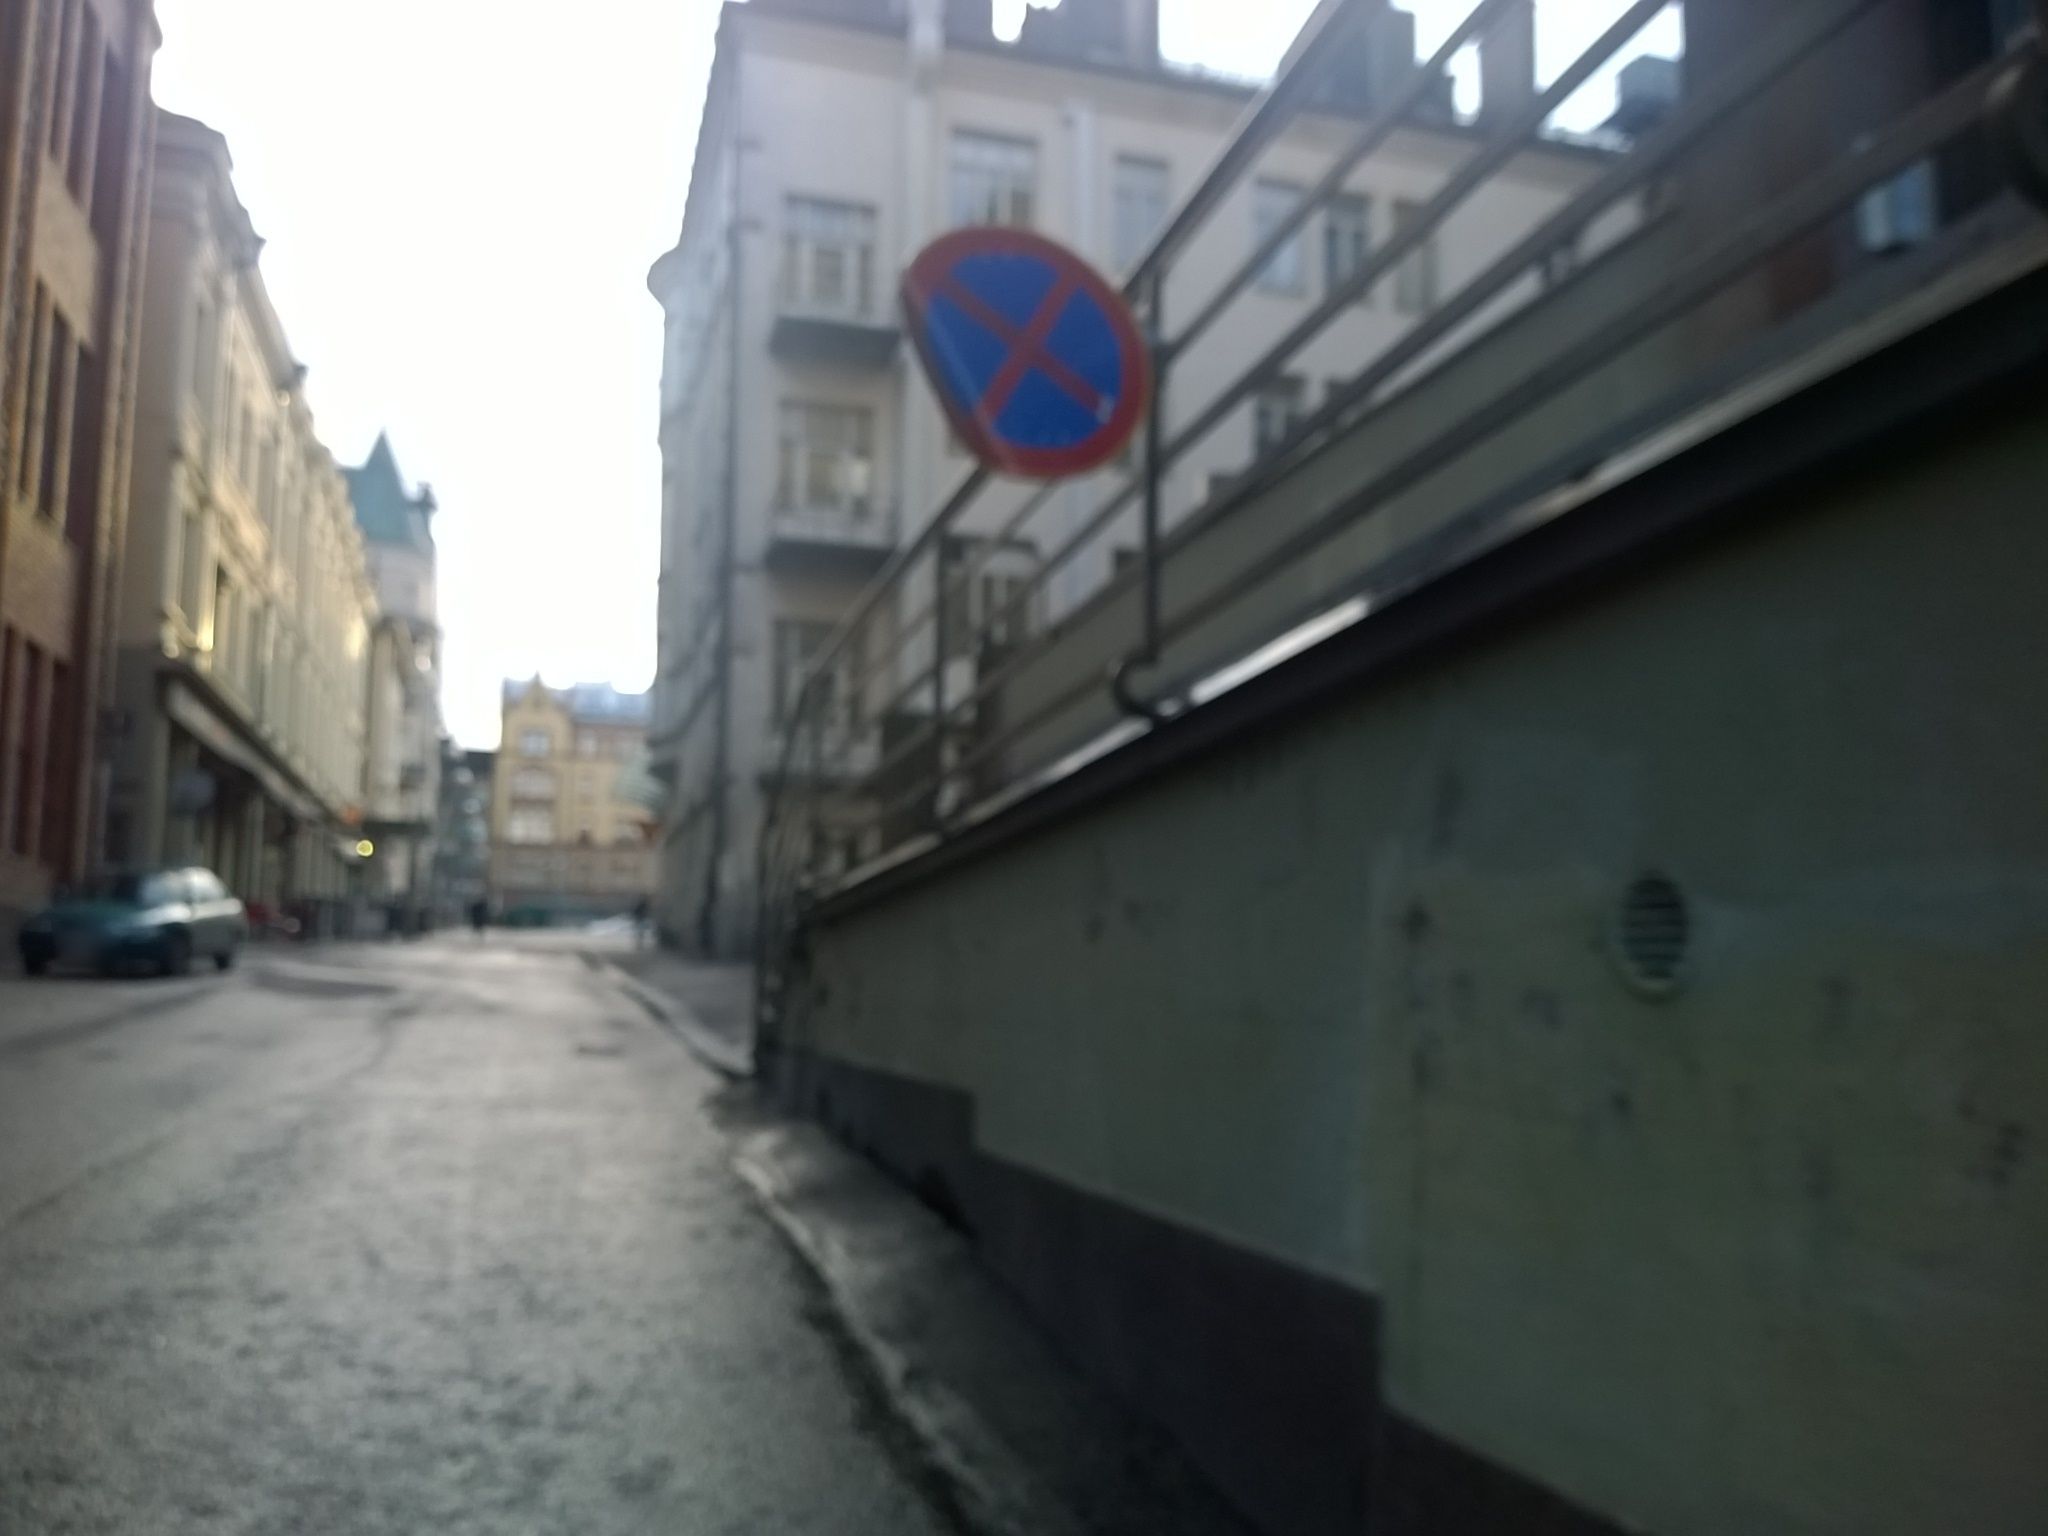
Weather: clear
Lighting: day
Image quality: slightly poor
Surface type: walking surface
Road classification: steps, footway, corridor
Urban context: urban centre
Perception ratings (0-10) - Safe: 0.83, Lively: 7.52, Beautiful: 6.58, Boring: 1.56, Depressing: 2.55, Wealthy: 8.98